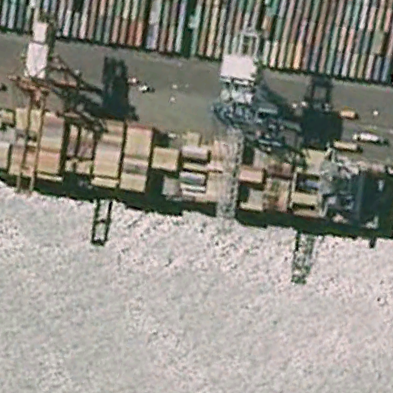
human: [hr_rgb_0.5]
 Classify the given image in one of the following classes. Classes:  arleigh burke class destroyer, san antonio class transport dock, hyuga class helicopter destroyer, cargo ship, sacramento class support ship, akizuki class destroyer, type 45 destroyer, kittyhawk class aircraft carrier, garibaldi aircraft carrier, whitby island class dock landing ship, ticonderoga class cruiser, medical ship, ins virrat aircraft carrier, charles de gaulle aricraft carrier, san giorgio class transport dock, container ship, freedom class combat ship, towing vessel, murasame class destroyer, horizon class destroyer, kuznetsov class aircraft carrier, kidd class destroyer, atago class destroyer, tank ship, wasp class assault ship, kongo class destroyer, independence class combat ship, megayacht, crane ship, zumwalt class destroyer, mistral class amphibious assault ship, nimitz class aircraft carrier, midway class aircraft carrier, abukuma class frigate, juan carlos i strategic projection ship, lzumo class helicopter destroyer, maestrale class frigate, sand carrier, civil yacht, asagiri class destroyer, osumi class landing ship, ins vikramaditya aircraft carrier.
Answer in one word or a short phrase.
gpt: Container ship